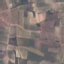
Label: PermanentCrop